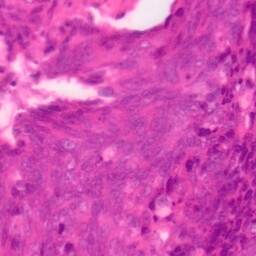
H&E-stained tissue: Colon